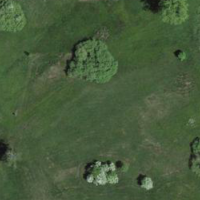
EUNIS habitat code: 16
Species observed at this site:
Lysimachia vulgaris